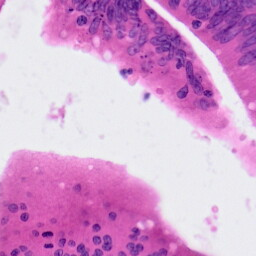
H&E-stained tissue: Colon